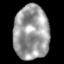
Tissue: lung
Cell type: Myeloid cells
Senescence score: 0.2029
Nuclear area (px): 1875
Mean DAPI intensity: 156.171